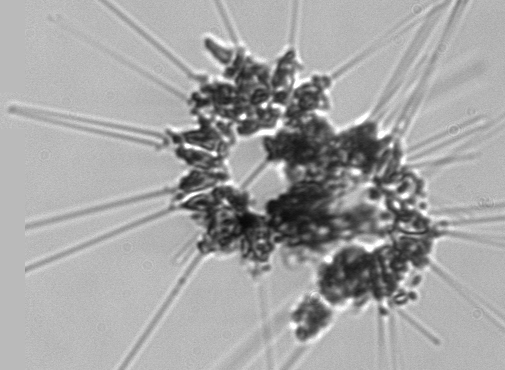
Label: Asterionellopsis_glacialis